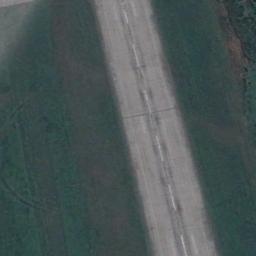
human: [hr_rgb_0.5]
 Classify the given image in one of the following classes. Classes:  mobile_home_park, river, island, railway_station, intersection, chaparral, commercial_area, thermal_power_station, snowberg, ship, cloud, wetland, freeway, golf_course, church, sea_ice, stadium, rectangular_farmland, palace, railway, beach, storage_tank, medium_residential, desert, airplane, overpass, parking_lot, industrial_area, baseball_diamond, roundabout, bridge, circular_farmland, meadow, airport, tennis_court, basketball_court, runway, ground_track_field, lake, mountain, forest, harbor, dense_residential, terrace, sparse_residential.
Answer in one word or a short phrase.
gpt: runway